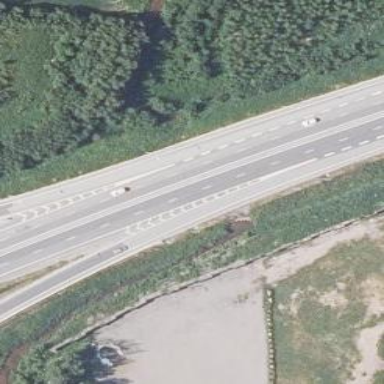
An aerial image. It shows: Motorway junction.